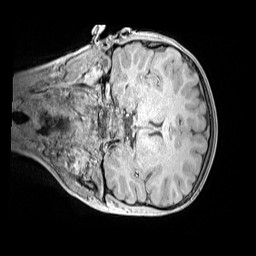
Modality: MP2RAGE
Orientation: coronal
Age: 9
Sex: male
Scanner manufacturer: siemens
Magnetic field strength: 3 T
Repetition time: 4 s
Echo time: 0.00299 s